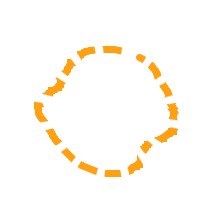
Shape: circle